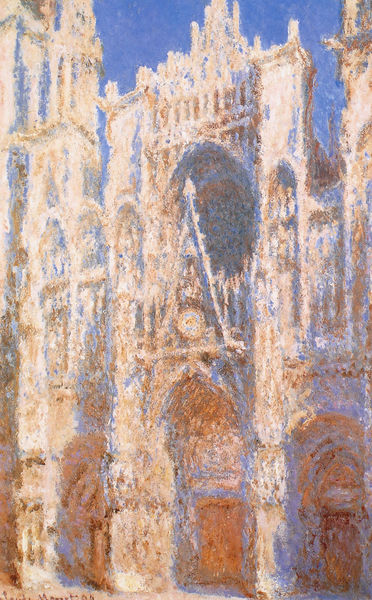
Titel: Kathedrale von Rouen: Das Portal (Sonne)
Künstler: Claude Monet
Institution: Privatbesitz
Schlagwörter: blau, gemälde, himmel, schatten, weiß, aquarell, gelb, impressionismus, braun, fenster, frankreich, licht, paris, säule, tür, dach, beige, architektur, spitze, bild, morgen, kirche, sonne, gold, gotik, turm, bogen, fassade, türen, mittag, tag, französisch, spitz, impressionistisch, monet, verzierung, manet, uhr, tor, eingang, münster, kathedrale, portal, verschwommen, reims, claude monet, streben, notre dame, chartre, wimperg, rouen, notredam, gotk, en plain aire